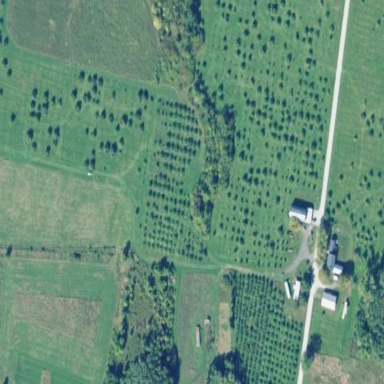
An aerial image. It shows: Orchard.